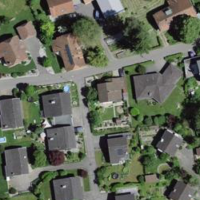
EUNIS habitat code: 54
Species observed at this site:
Epipactis helleborine